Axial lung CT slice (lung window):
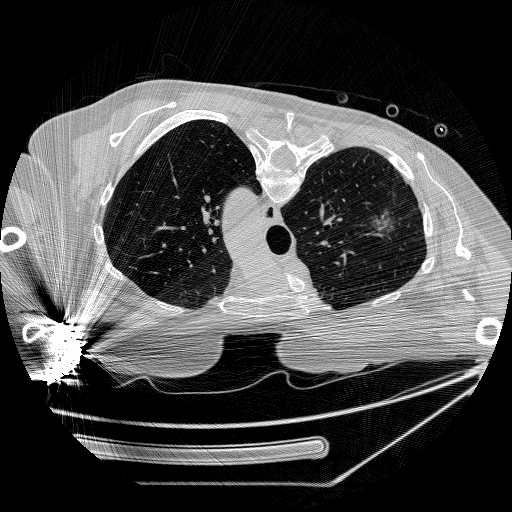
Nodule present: yes
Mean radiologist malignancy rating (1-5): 5